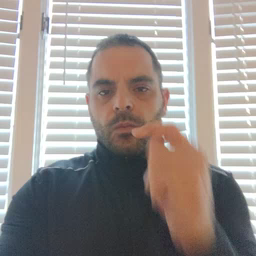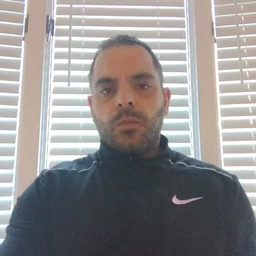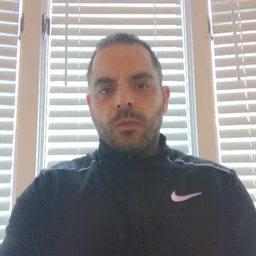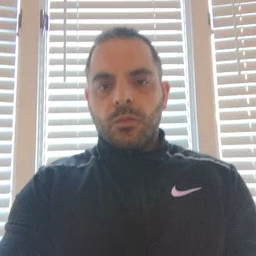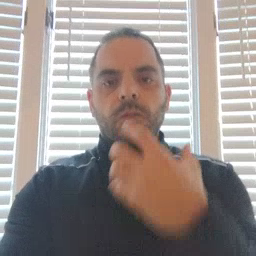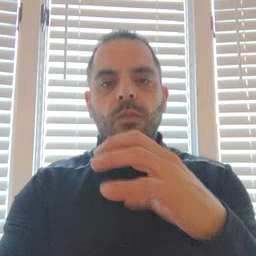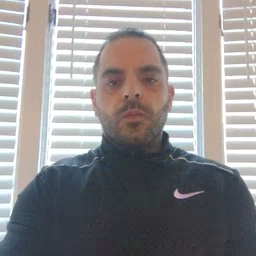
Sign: hot